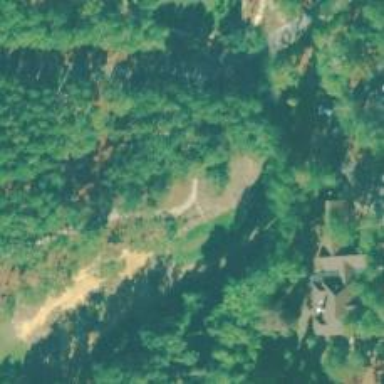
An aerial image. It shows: Path for both roads and golfers.